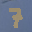
Label: 7